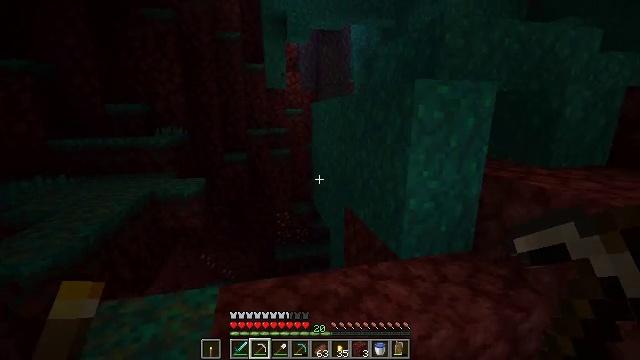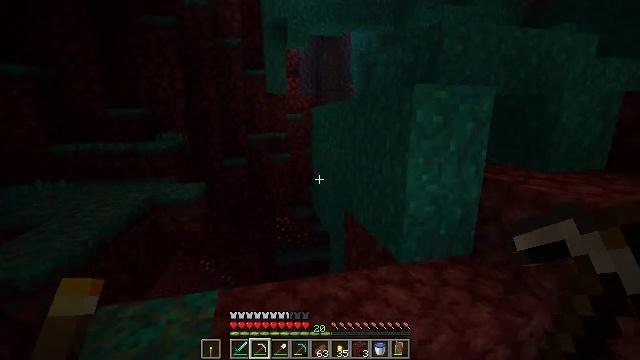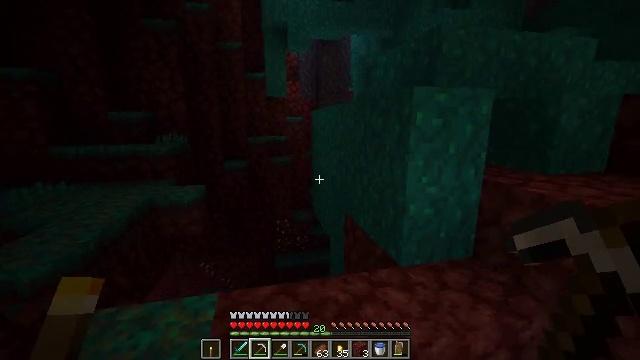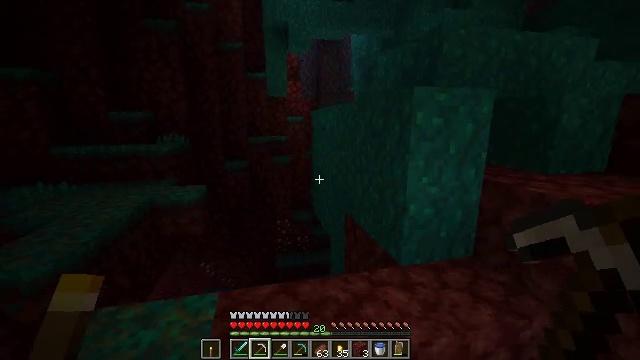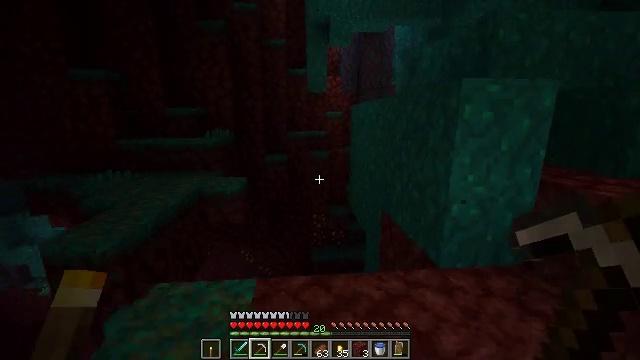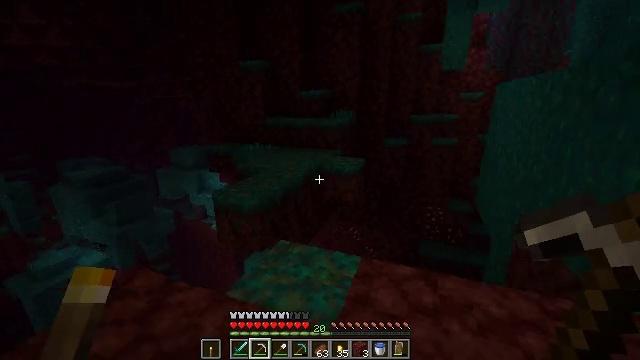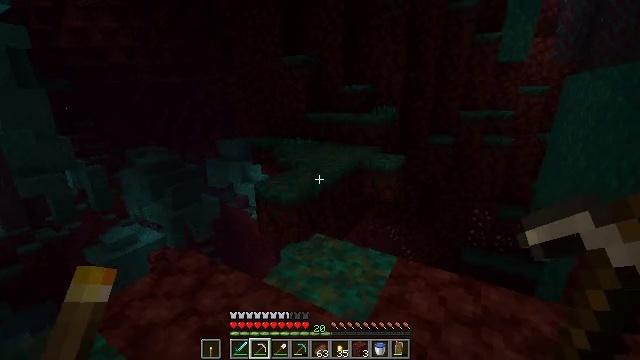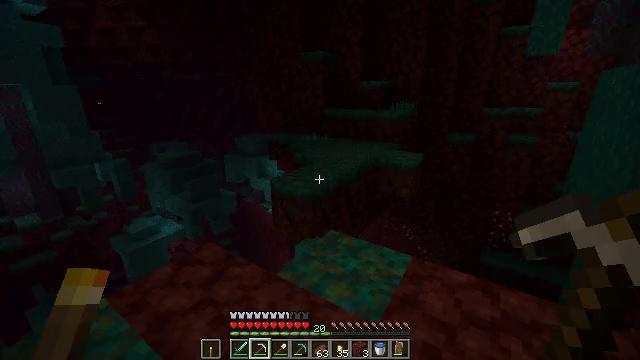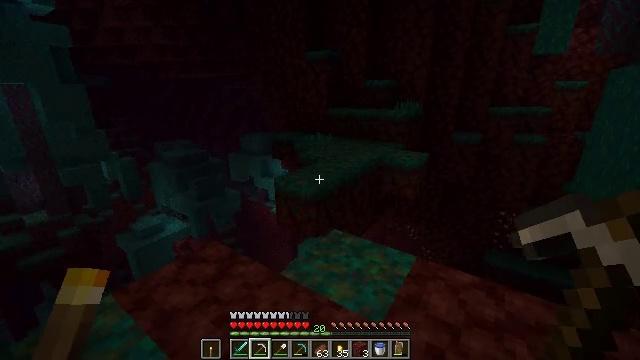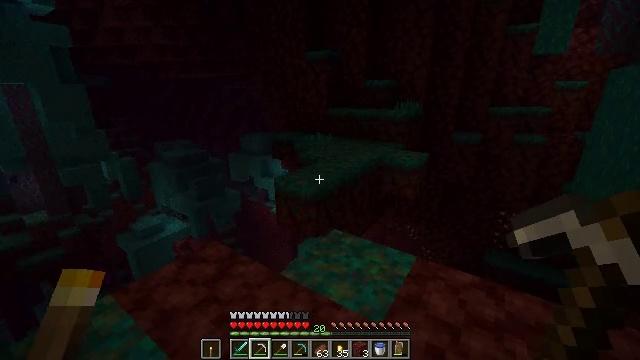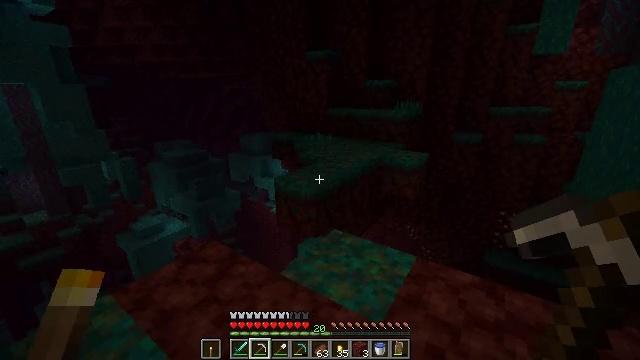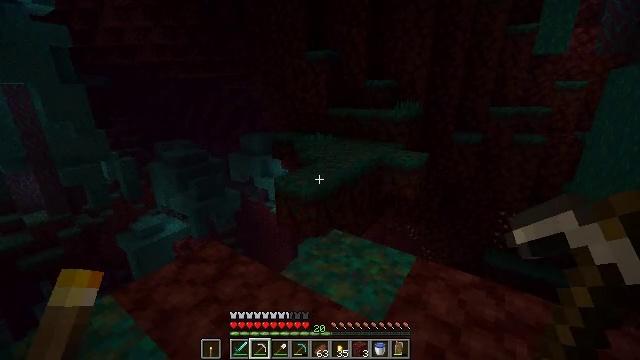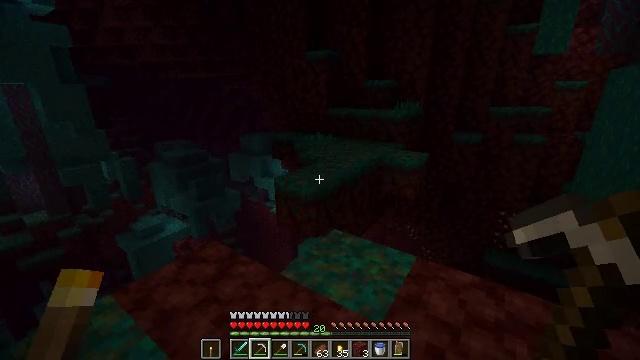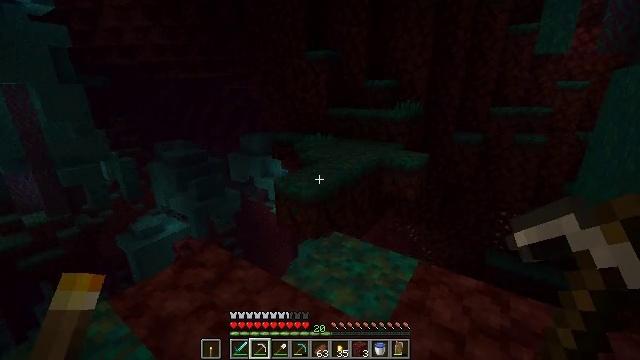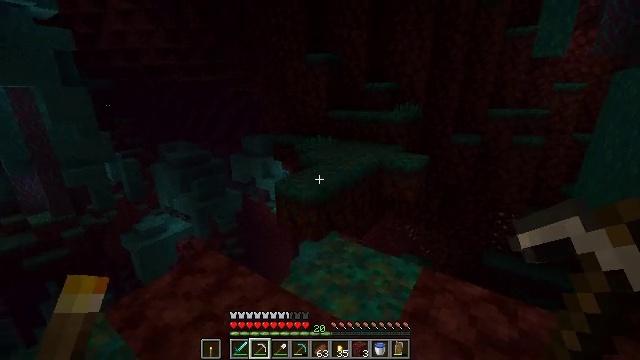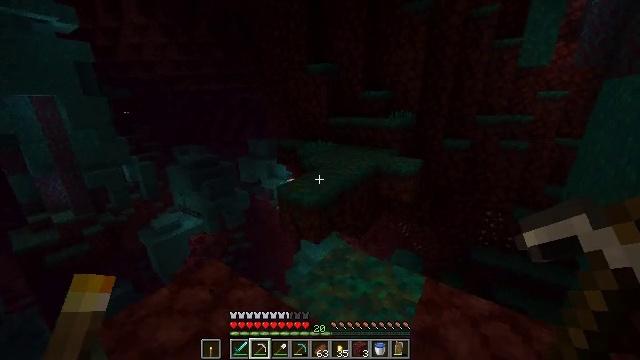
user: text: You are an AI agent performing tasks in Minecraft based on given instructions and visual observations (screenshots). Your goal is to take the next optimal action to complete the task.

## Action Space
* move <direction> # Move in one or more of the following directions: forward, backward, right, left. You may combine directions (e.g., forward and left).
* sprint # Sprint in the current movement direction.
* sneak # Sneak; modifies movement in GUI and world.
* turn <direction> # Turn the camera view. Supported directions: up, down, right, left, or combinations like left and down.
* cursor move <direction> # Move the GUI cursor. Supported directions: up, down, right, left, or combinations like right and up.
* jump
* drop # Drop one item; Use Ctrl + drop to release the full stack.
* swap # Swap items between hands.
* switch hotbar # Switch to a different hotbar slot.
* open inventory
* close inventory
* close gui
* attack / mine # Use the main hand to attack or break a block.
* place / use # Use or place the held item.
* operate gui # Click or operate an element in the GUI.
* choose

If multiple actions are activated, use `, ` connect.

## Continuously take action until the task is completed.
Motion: motion action
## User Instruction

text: Collect the warped nylium block.
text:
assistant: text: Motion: turn up
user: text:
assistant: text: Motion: no_op
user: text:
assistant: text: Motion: no_op
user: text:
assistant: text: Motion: turn left and down
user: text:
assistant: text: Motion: turn left and down
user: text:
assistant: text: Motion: turn left and down
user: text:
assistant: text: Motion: turn left
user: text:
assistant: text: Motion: no_op
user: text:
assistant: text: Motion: no_op
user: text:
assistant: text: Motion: no_op
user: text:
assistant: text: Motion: no_op
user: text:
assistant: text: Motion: no_op
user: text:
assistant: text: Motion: move forward, sprint
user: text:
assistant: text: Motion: move forward, sprint
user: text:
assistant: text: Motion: move forward, sprint
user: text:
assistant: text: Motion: move forward, sprint
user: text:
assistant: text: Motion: move forward, sprint
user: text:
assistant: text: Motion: move forward, sprint
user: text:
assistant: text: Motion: move forward, sprint
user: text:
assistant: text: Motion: move forward, sprint
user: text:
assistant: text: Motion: move forward, sprint
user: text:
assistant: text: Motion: move forward, sprint, jump
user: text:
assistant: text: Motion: move forward, sprint, jump
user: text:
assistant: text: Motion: move forward, sprint, jump
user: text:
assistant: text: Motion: move forward, sprint, jump
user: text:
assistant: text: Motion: move forward, sprint
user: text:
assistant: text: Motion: move forward, sprint
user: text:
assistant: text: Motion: move forward, sprint
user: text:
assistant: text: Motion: move forward, sprint
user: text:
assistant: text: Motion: move forward, sprint